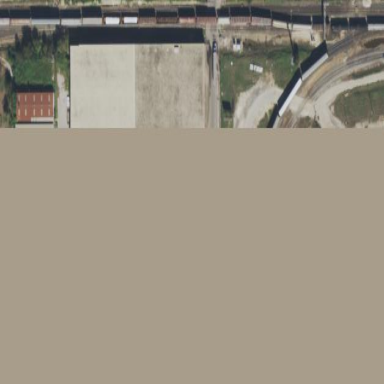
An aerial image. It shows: Warehouse building.